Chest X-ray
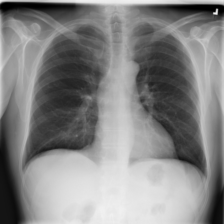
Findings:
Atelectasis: negative
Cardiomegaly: negative
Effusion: negative
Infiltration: negative
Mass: negative
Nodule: negative
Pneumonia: negative
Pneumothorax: negative
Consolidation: negative
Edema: negative
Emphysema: negative
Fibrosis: negative
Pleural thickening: negative
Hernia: negative